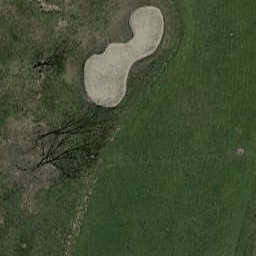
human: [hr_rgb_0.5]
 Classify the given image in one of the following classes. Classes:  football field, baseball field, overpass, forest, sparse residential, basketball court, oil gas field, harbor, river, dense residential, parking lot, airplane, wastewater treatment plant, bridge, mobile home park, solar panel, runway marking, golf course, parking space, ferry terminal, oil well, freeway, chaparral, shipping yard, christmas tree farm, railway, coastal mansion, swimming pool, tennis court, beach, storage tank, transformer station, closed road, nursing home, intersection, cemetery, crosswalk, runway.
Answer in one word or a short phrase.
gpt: golf course